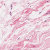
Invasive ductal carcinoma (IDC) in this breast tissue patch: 0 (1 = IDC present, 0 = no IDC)